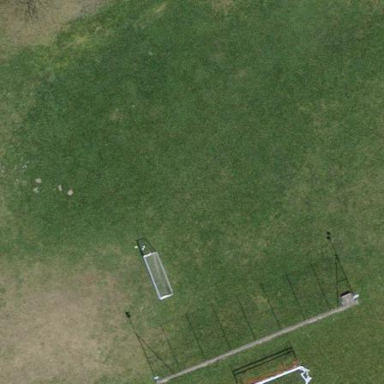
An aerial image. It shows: Grass pitch used for soccer.